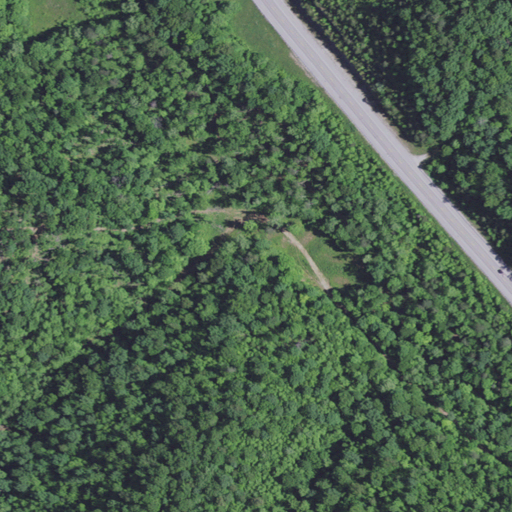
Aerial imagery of valley in Kentucky named Cow Hollow containing deciduous forest, medium intensity development, mixed forest, grassland, pasture, high intensity development, low intensity development, and open development